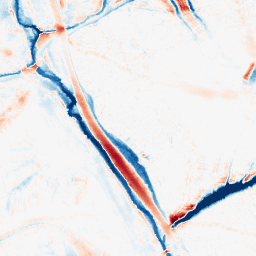
Category: morphological
Decomposition family: morphological_ellipse
Decomposition parameters: operation: average
width: 20
height: 30
Upsampling method: regularized
Upsampling parameters: scale: 2
lambda_reg: 0.01
Upsampling scale: 2